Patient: sex M, age 60
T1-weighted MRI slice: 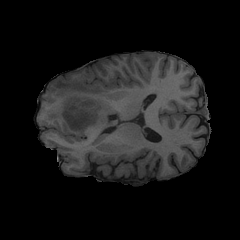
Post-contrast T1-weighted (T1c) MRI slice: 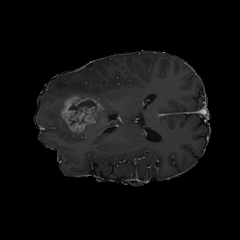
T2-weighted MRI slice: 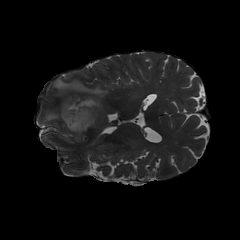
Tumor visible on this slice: yes
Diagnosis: Glioblastoma, IDH-wildtype
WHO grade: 4